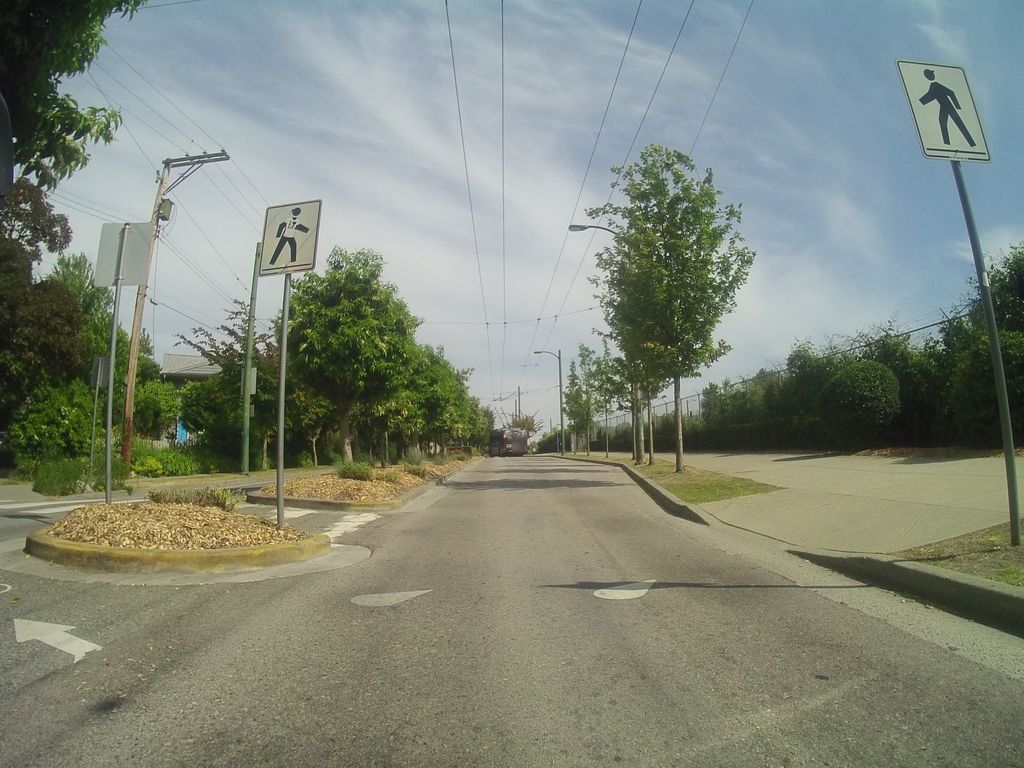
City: vancouver